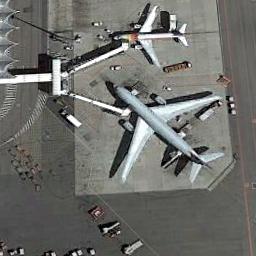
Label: airplane